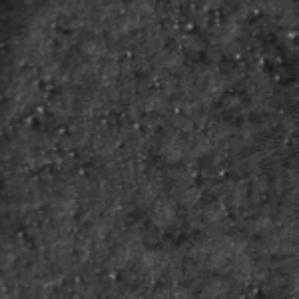
Label: frost